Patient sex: M
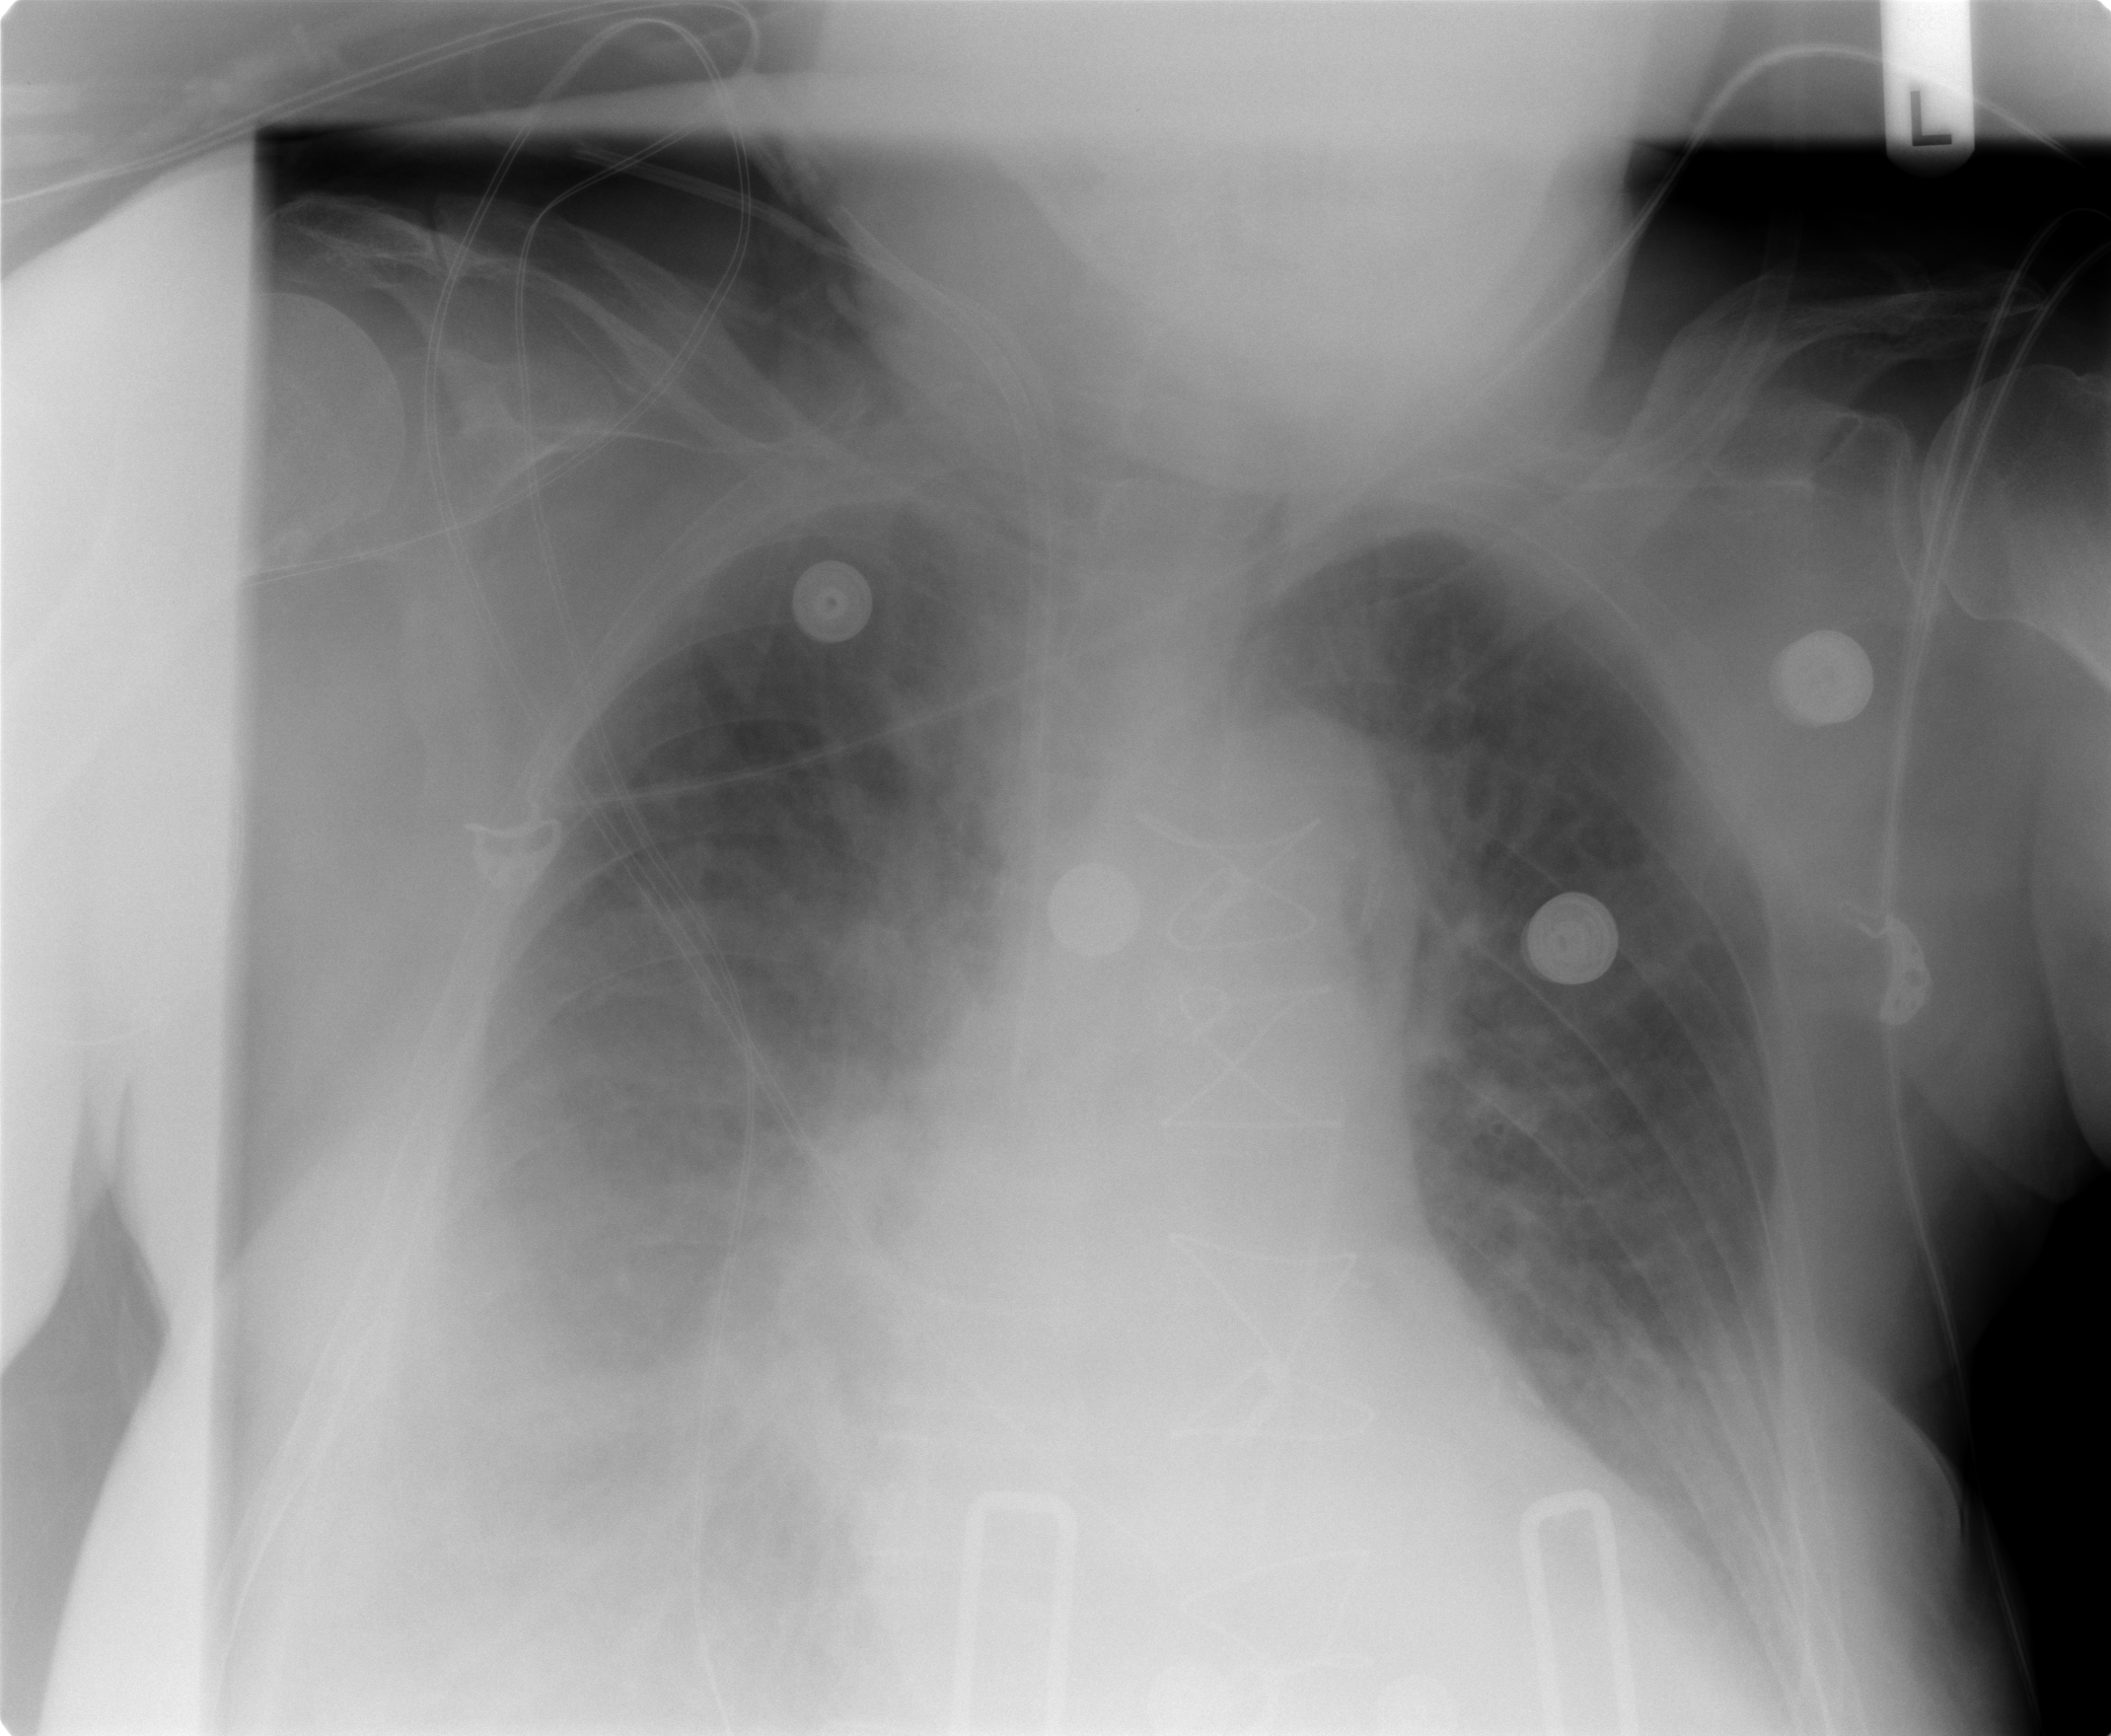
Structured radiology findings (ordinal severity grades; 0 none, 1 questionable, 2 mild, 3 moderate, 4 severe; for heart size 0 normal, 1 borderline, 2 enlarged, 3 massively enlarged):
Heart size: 2
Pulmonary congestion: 2
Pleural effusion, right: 2
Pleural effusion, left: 2
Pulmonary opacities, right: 2
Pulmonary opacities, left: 1
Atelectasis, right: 2
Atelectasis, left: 2